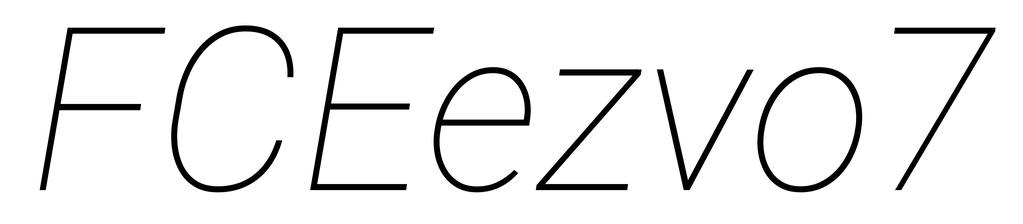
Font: Roboto-Italic_Thin_Italic